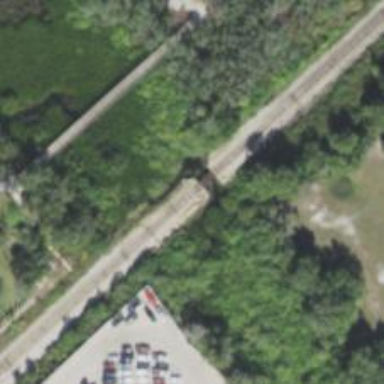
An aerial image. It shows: Railway bridge.